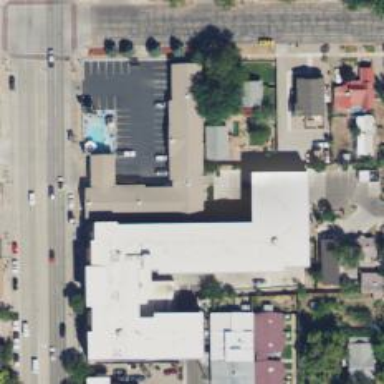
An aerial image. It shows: Hotel building.